Question: I have a Chat DIV that sends and receives messages.
Currently messages start at the top of the DIV and work down the DIV (shown in red) and when they hit the bottom they are pushed upwards with Jquery like below:
'''
.scrollTop(activeConversationsDIV[0].scrollHeight);
'''

I wanted to ask if there is method to start the messages at the bottom of the DIV? This would make more sense to a user as they would see what they are typing close to where they type it.
Is there a way to start the flow of messages from the bottom of the DIV working upwards?
thankyou
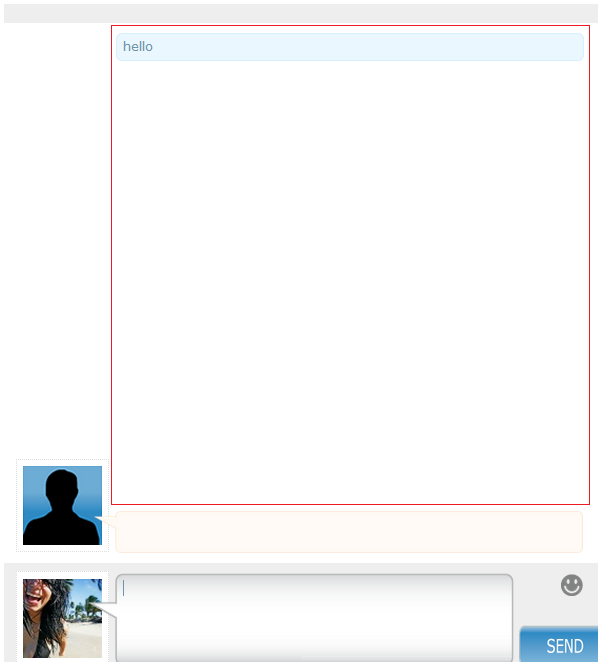
Answer: You can use 'display: table', 'display: table-cell' and 'vertical-align: bottom'.
Here is an example:
<URL>
CSS
'''
#chat {
display: table;
height: 200px;
width: 200px;
border: 1px solid #000;
}
.chatMessage {
display: table-cell;
vertical-align: bottom;
}
'''
HTML
'''
<div id="chat">
<div class="chatMessage">
<p>test</p>
<p>test 2</p>
</div>
</div>
'''